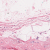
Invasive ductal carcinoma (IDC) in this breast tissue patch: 0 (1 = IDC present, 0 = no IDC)